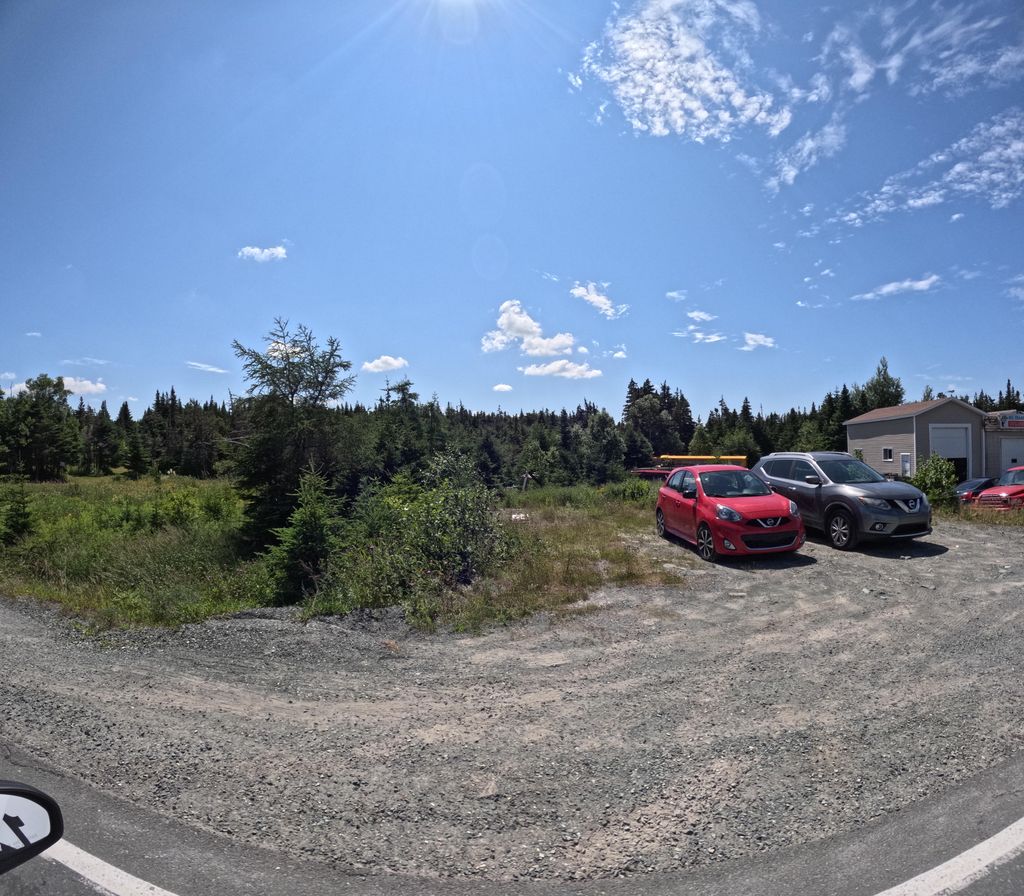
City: st_johns